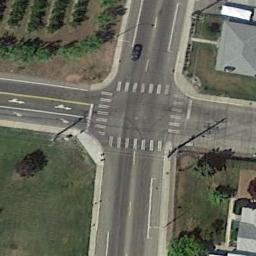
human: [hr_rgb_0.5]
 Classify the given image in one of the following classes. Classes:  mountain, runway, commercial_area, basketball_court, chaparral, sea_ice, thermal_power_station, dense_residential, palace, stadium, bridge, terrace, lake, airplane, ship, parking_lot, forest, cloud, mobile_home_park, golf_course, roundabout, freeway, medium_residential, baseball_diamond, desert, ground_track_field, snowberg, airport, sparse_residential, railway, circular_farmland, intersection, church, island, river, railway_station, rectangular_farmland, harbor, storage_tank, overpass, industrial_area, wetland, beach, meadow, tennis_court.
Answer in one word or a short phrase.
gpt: intersection